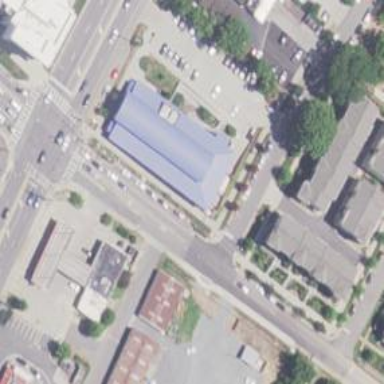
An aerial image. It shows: Veterinary building.